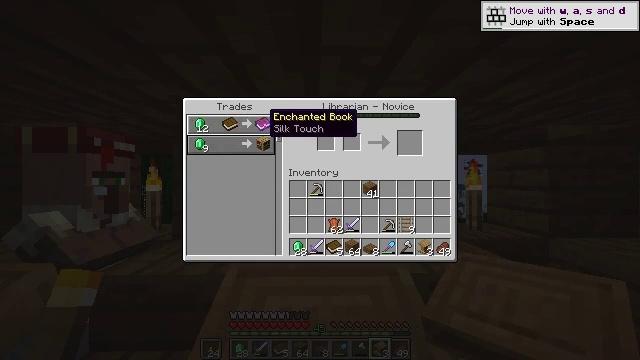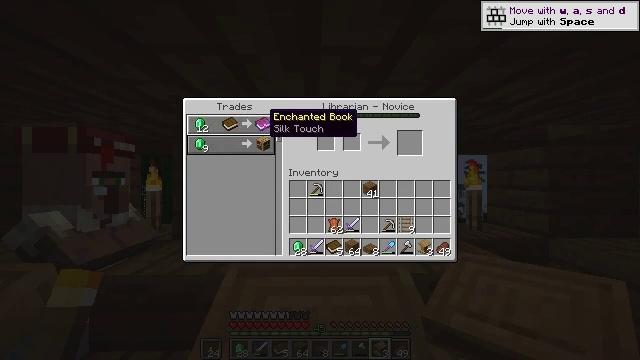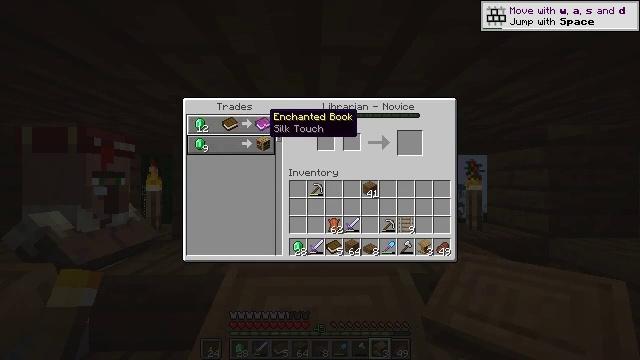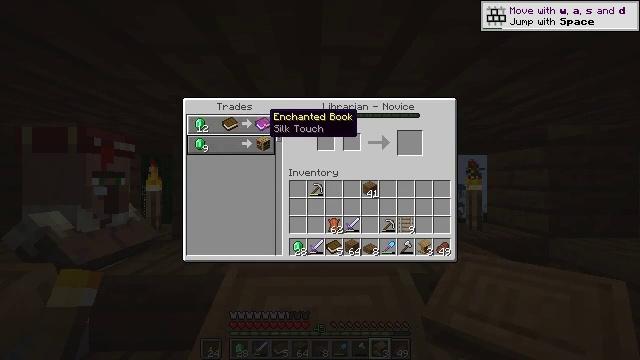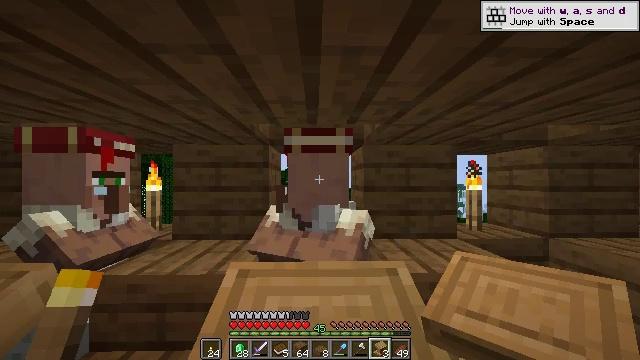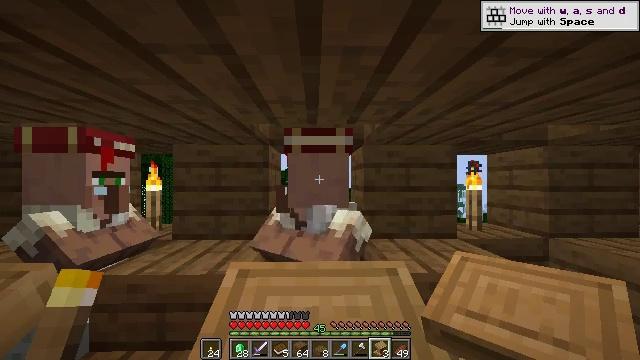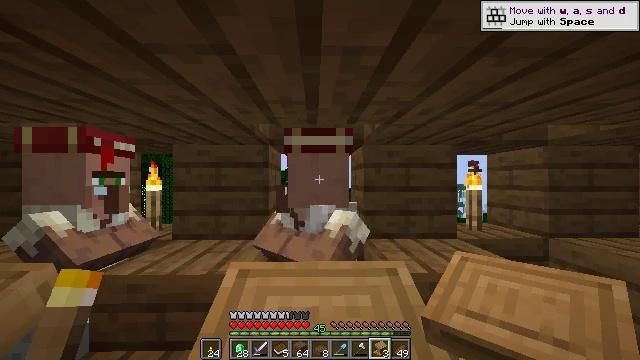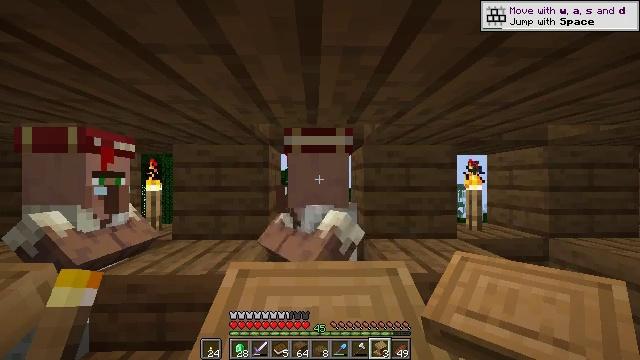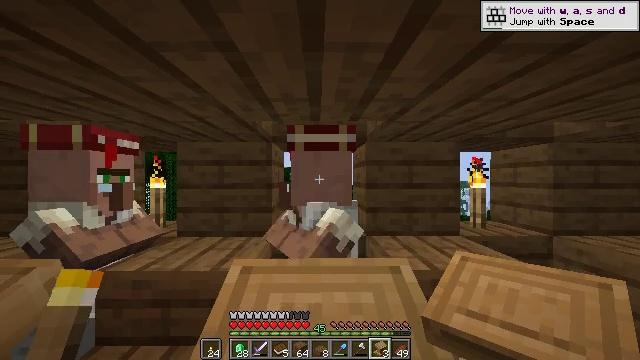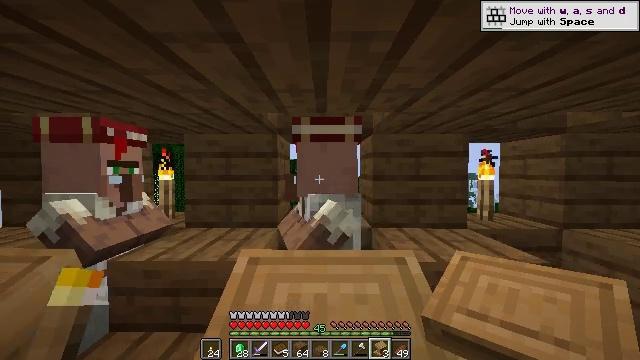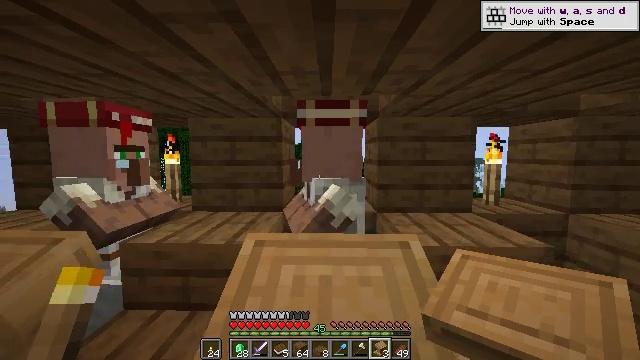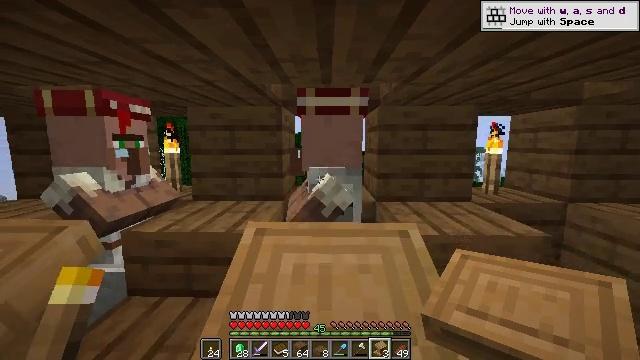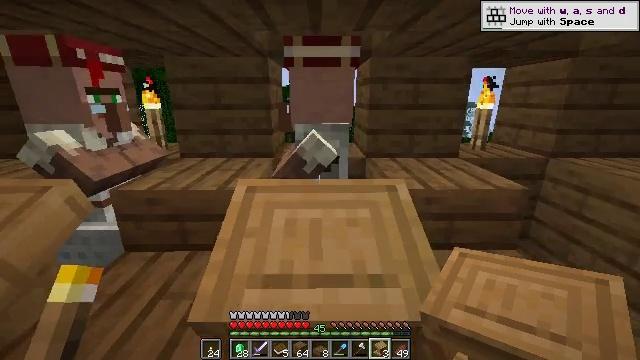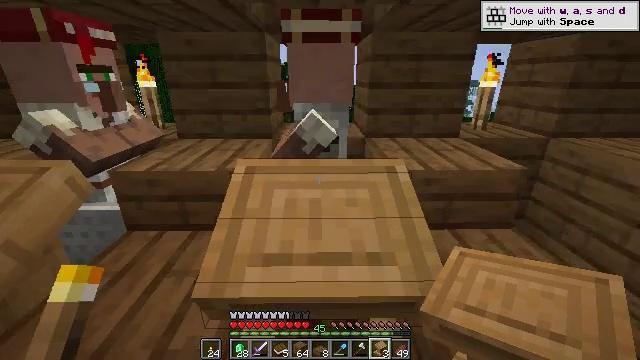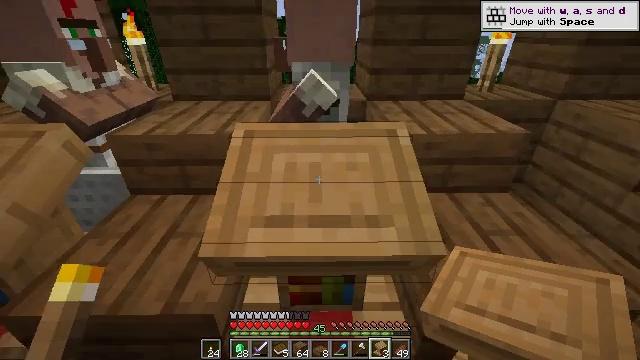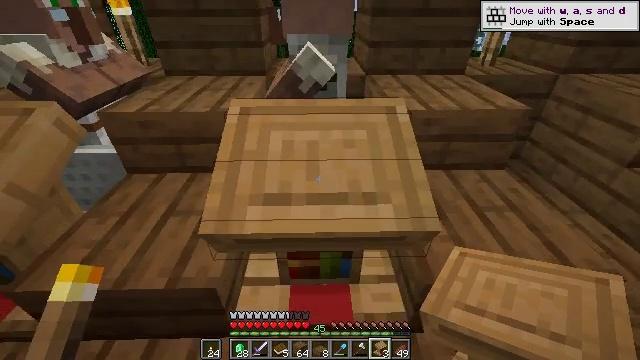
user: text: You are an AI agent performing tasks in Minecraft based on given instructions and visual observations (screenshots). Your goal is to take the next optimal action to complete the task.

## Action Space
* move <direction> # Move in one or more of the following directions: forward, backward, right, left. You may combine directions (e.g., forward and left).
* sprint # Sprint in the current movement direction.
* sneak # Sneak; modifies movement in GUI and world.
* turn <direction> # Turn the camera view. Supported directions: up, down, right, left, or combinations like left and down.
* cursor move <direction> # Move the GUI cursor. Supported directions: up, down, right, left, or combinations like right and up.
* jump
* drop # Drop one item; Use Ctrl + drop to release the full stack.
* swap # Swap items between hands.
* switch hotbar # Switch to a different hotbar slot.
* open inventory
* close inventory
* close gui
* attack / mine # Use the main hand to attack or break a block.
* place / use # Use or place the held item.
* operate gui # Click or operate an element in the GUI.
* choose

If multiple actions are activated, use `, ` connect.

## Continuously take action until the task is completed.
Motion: motion action
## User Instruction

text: Get spruce planks back into your inventory.
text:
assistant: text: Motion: no_op
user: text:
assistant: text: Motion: no_op
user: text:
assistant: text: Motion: no_op
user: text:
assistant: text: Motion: no_op
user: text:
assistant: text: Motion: close gui
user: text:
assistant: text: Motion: no_op
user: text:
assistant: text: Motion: no_op
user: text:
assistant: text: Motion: no_op
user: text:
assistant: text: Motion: turn left and down
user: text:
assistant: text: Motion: turn left and down
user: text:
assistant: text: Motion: turn down
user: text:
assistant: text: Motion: turn right and down
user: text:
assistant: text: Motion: turn down
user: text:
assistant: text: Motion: turn down
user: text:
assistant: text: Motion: turn down
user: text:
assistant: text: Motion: no_op
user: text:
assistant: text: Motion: no_op
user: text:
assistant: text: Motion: no_op
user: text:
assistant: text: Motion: no_op
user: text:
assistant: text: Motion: turn left and up
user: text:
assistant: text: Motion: turn left and up
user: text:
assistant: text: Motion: turn left and up
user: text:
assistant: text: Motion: turn left and up
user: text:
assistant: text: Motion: turn up
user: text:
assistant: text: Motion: turn left and up
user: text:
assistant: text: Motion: no_op
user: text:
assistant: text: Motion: no_op
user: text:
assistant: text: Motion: no_op
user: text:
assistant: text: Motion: use / place
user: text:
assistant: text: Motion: use / place